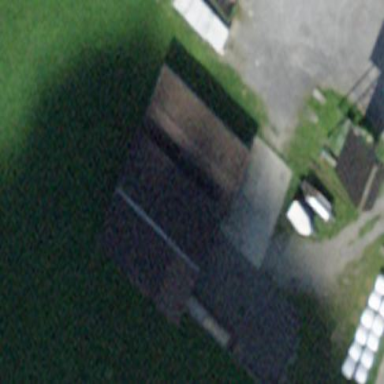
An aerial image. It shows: Sty building.